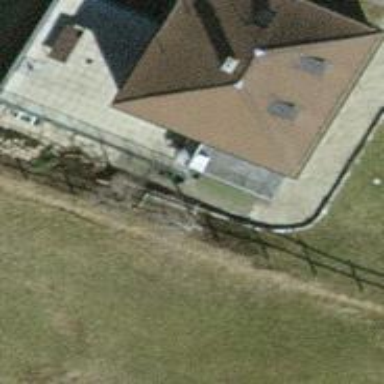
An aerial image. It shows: Simple house.